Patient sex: F
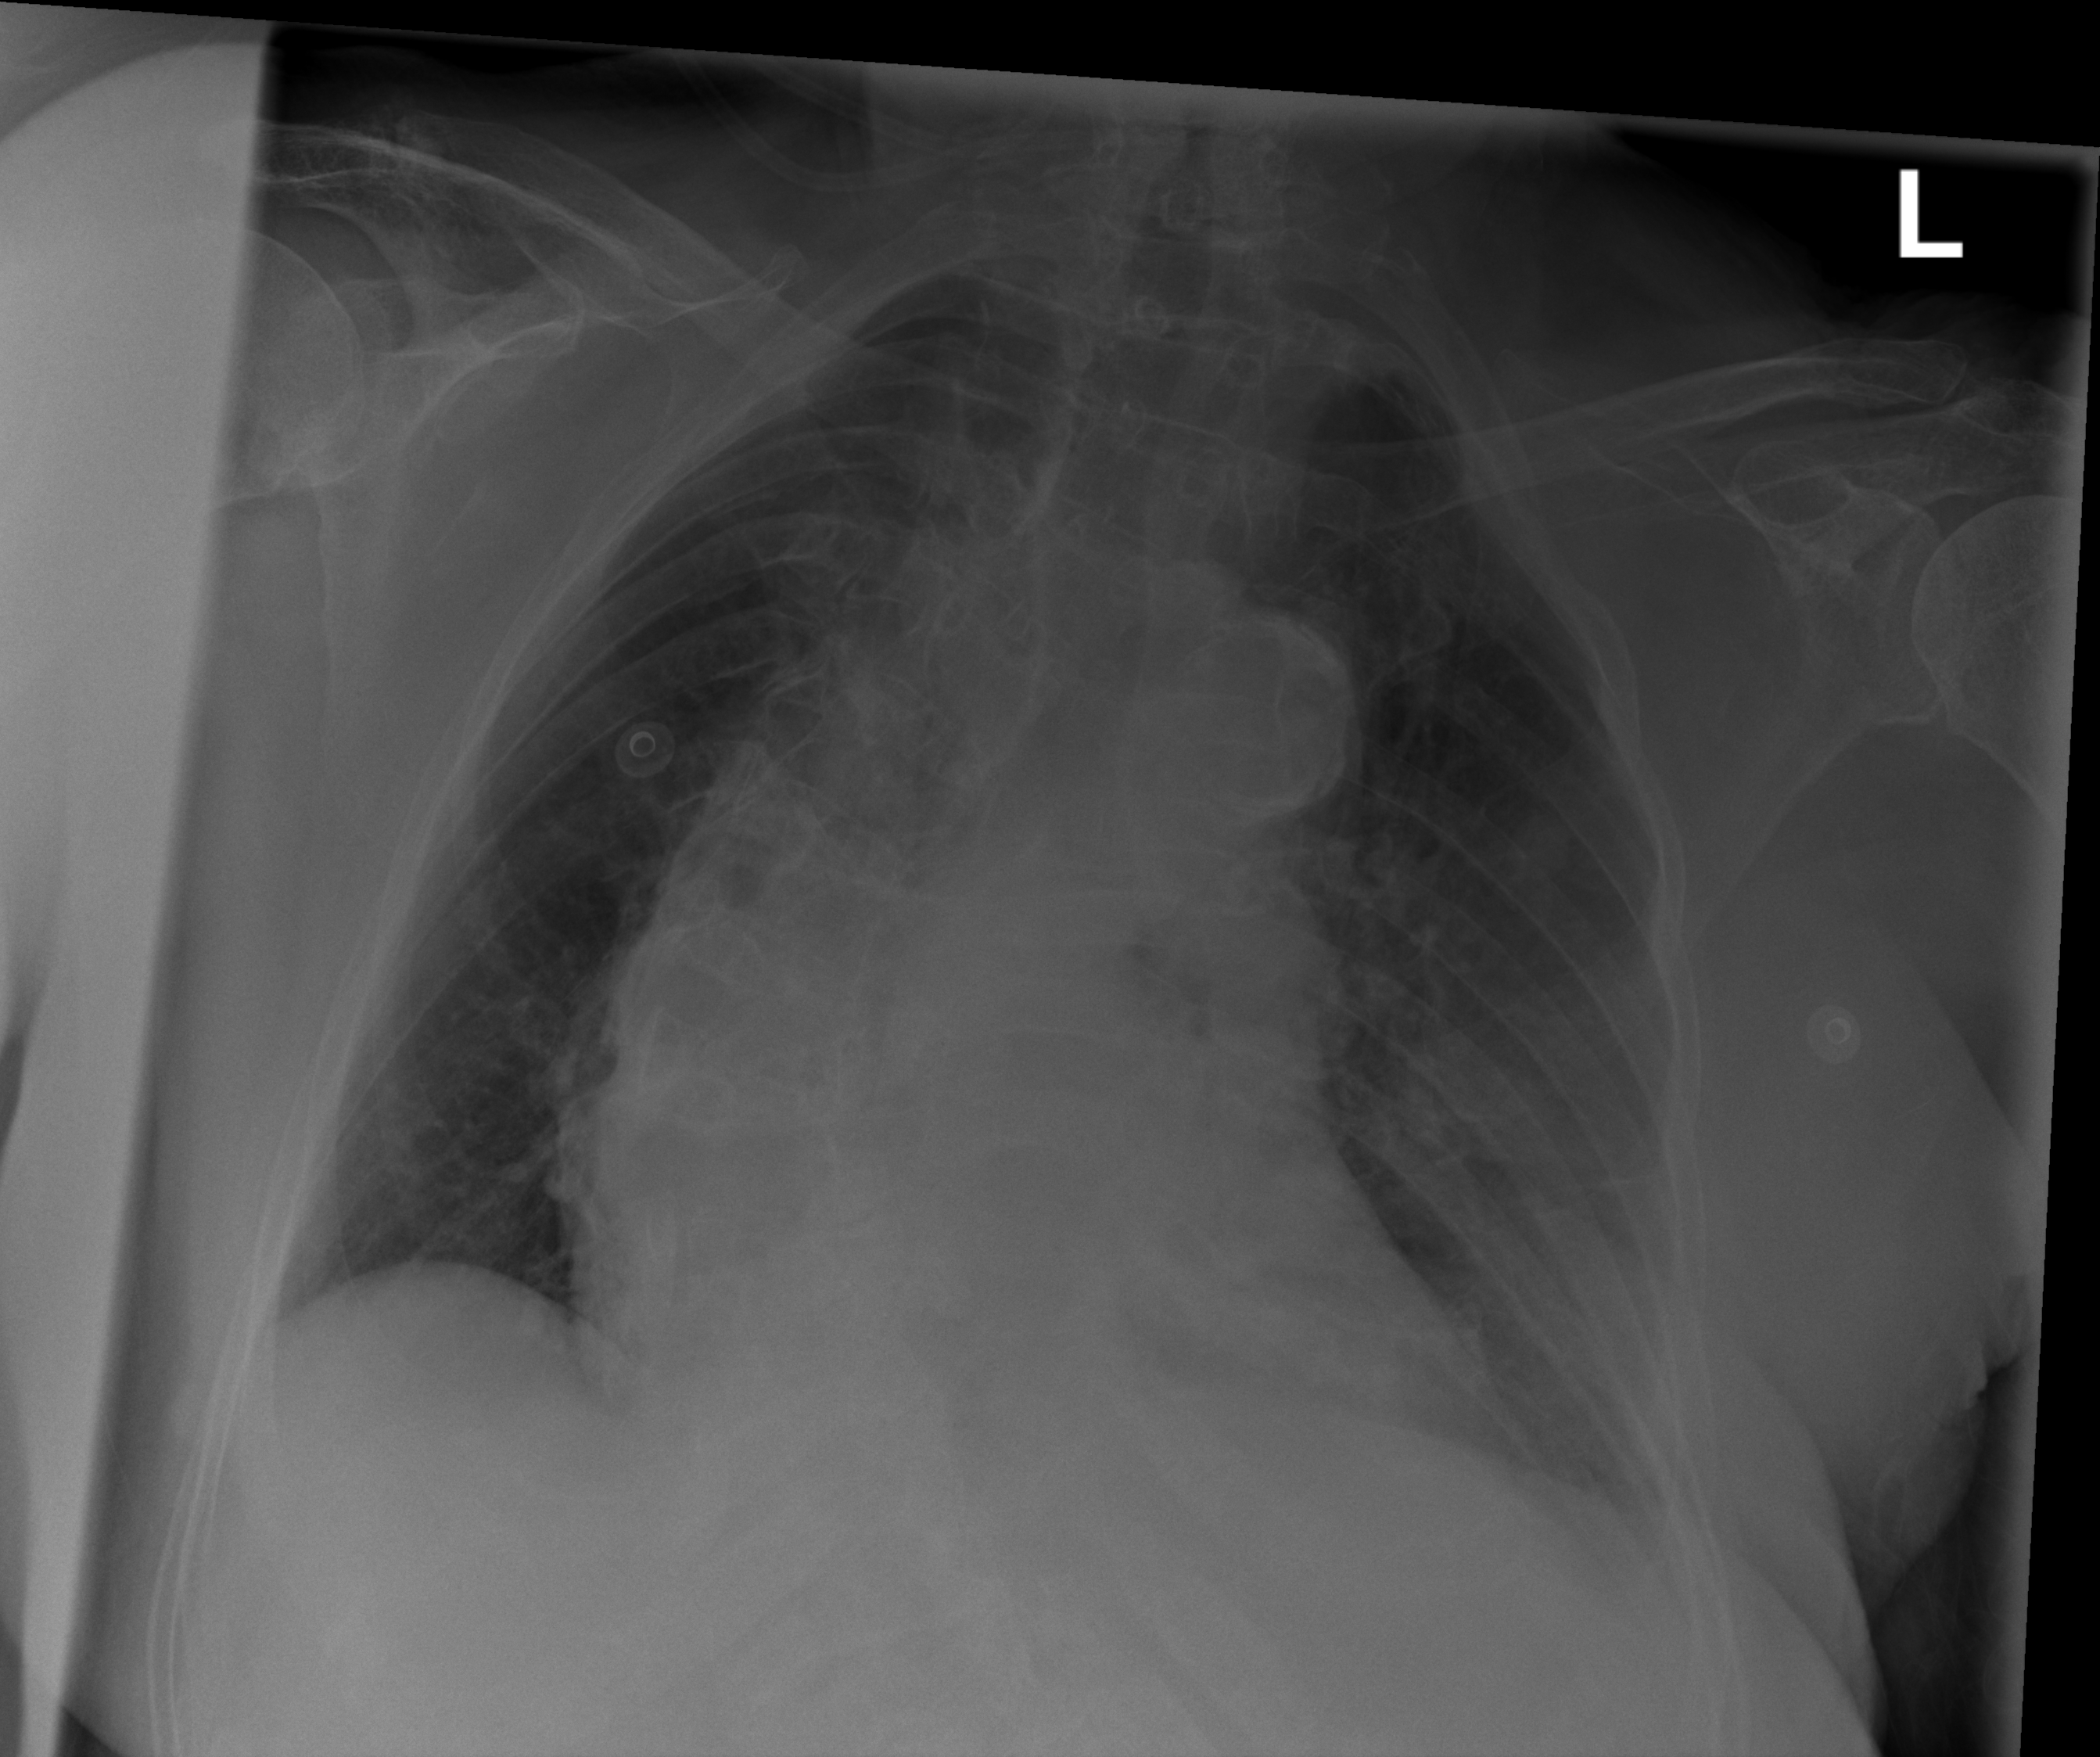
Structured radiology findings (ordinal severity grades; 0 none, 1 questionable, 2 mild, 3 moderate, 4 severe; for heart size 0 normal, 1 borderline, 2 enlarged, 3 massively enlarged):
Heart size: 2
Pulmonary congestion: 0
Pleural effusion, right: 1
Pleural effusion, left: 2
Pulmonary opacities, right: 0
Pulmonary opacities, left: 1
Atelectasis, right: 0
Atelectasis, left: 2